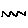
Label: zigzag